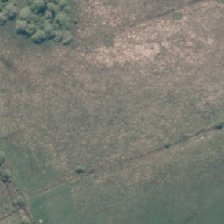
Land cover: herbaceous_freshwater_vege